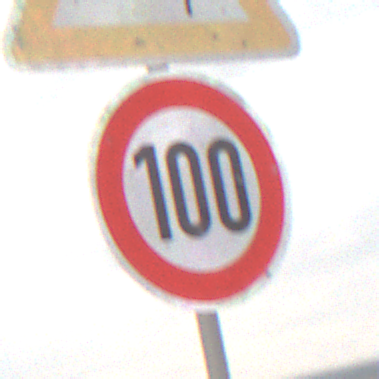
Verkehrszeichen: Geschwindigkeit100
Zusatzzeichen oben: SeitenwindVonRechts
Umgebung: Outdoor, Nature
Tageszeit: MorningAfternoon
Wetter: Overcast
Licht: Natural
Jahreszeit: NotSpecified
Kontrast: LowContrast